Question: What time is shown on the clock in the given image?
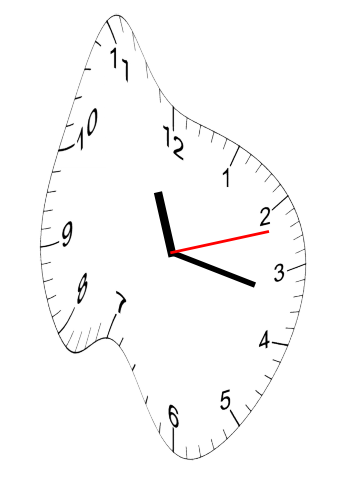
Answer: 11:17:12